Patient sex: M
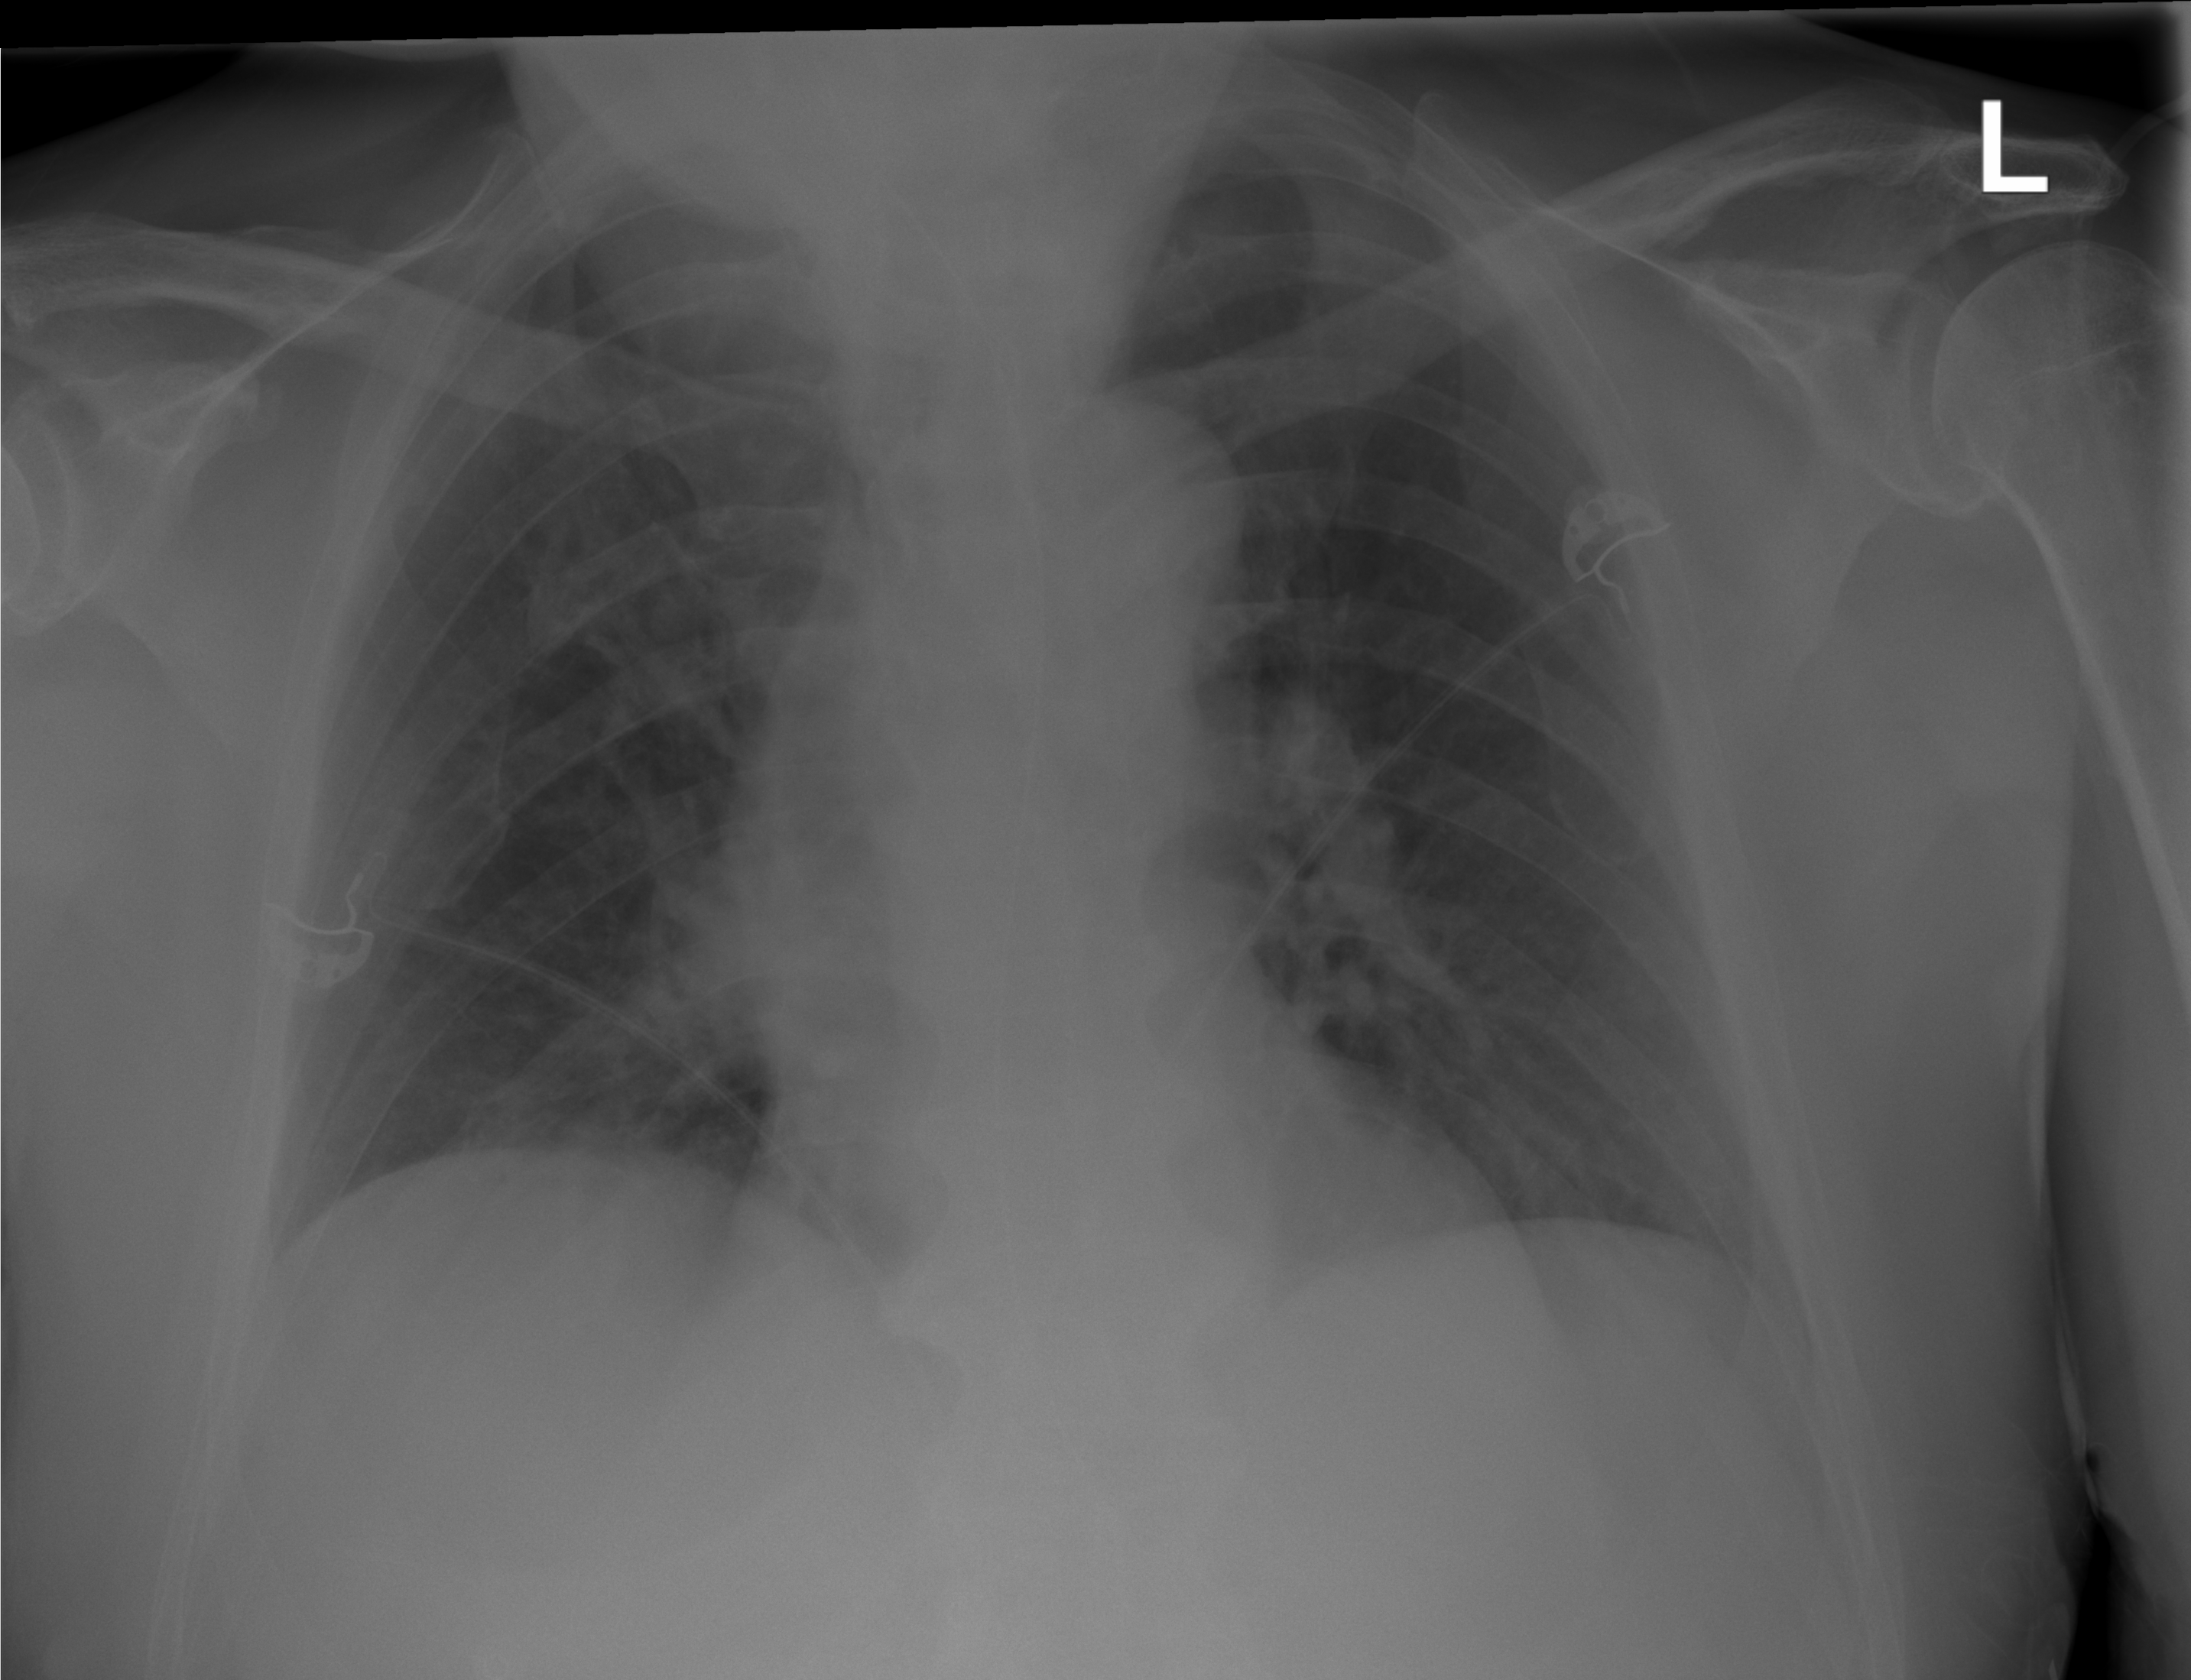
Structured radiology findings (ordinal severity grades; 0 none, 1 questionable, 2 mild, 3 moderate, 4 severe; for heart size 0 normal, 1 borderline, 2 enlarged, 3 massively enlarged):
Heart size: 0
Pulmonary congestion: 0
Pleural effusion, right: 0
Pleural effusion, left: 0
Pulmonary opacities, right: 1
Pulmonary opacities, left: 0
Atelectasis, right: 0
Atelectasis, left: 0